Question: I work with socket (server and client), and trying to send a matrix; so I want to send a string array and then convert it to a variable "ARRAY" so for example, if I want to send an array with this structure.

edit
'
'''
var myString = "["Item", "Count"],["iPad",2],["Android",1]";
var arr = JSON.parse("[" + myString + "]");
alert(arr[0][0]);
'''
'
i find this example, but no is a multidimensional array, i want call for example School.Section(1).User(1).Name
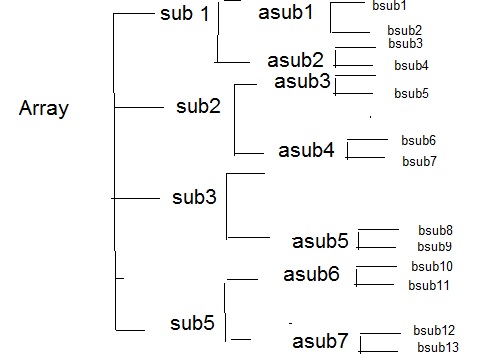
Answer: Make your structure in JavaScript and try 'JSON.stringify' + 'JSON.parse'.
Example:
'''
var School = {
Section: [
{
User: [
{
Name: "John Doe"
},
{
Name: "Jane Doe"
}
]
}
]
};
var str = JSON.stringify(School);
// This gives '{"Section":[{"User":[{"Name":"John Doe"},{"Name":"Jane Doe"}]}]}'
var _school = JSON.parse(str);
// This works great!
var name = _school.Section[0].User[1].Name;
// This gives 'Jane Doe'.
'''